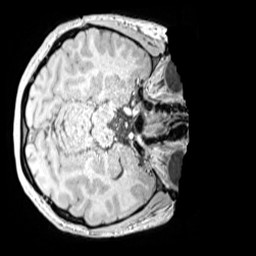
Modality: MP2RAGE
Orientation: axial
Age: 14
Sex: female
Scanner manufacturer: siemens
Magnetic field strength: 3 T
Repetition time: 4 s
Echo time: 0.00299 s